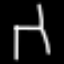
Label: chair